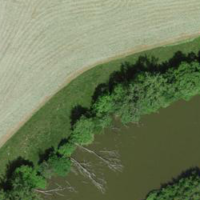
EUNIS habitat code: 52
Species observed at this site:
Orthetrum cancellatum